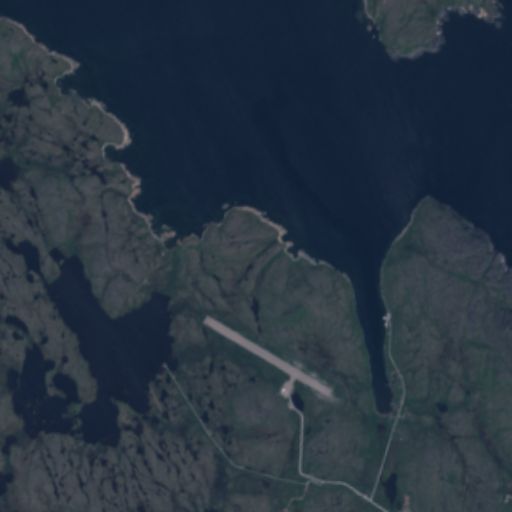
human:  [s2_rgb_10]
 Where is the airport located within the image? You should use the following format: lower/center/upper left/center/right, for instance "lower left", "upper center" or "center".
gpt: The airport is located in the lower center of the image.
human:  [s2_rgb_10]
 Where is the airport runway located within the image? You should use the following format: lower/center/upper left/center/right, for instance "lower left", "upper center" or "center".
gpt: The airport runway is located in the lower center of the image.
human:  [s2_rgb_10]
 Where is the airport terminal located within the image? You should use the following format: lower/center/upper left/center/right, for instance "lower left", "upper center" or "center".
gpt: The airport terminal is located in the lower center of the image.
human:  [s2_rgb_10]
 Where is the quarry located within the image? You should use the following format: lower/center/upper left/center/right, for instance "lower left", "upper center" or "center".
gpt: There is no quarry in the image.